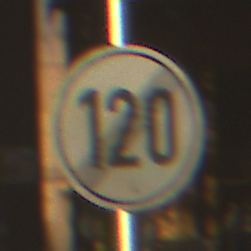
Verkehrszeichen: EndeGeschwindigkeit120
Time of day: SunriseSunset
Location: Outdoor (Suburban)
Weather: Clear
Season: NotSpecified
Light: Natural